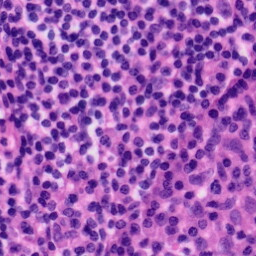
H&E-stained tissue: Tonsil